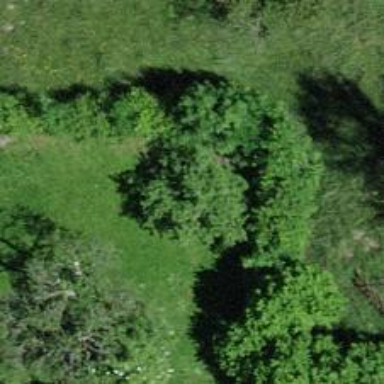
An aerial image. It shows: Agricultural area with deciduous broadleaved trees.